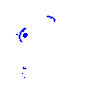
Particle: pion